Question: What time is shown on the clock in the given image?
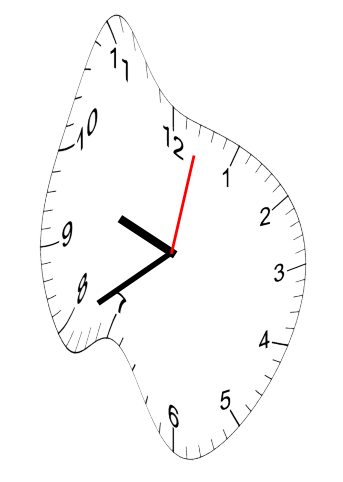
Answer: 09:40:02